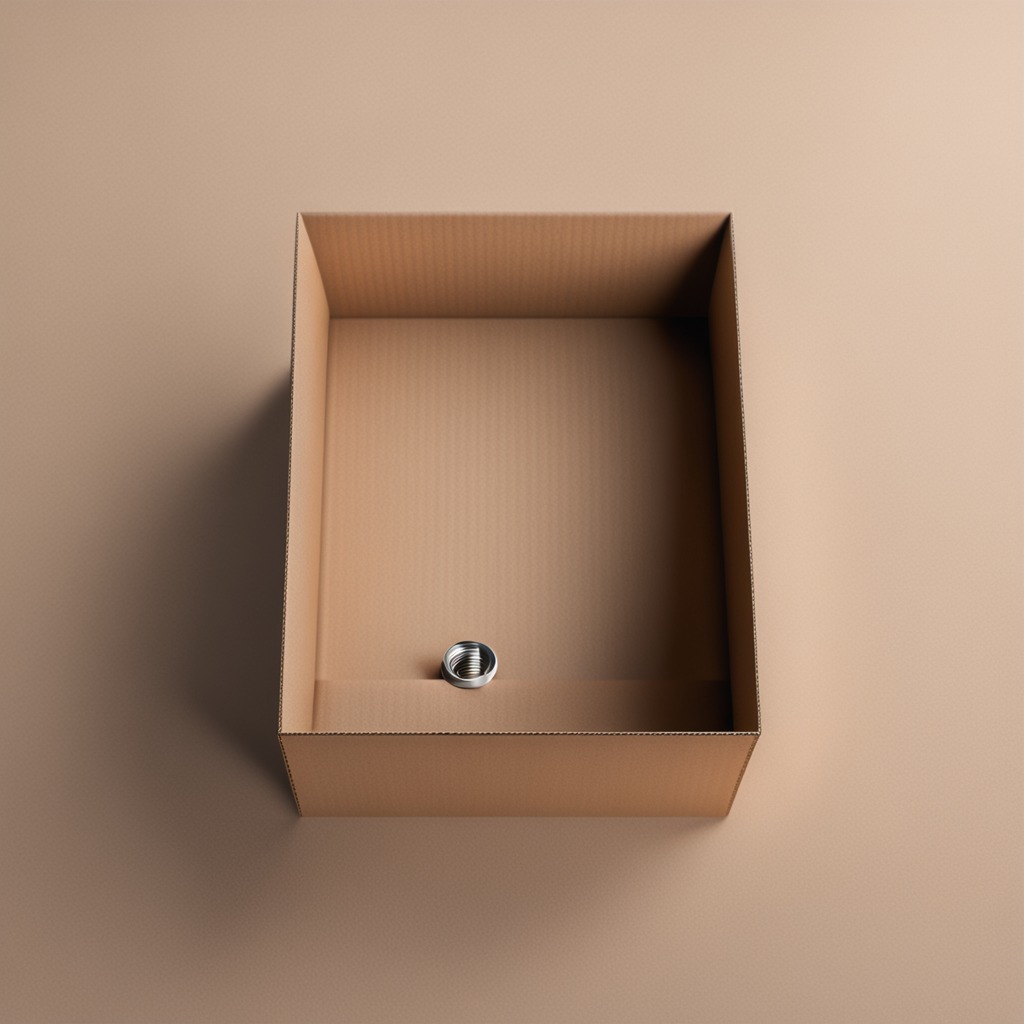
A metal nut is lying on the cardboard box surface.